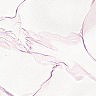
Metastatic tissue present: no